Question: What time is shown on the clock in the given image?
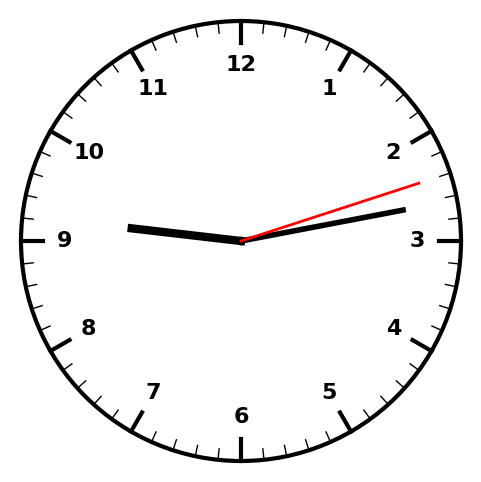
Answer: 09:13:12